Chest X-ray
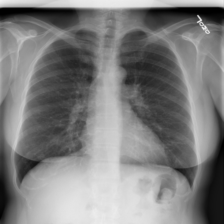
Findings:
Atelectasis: positive
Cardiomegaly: negative
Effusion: negative
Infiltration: negative
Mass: negative
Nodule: negative
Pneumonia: negative
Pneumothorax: negative
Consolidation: negative
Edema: negative
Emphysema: negative
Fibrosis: negative
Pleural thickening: negative
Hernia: negative